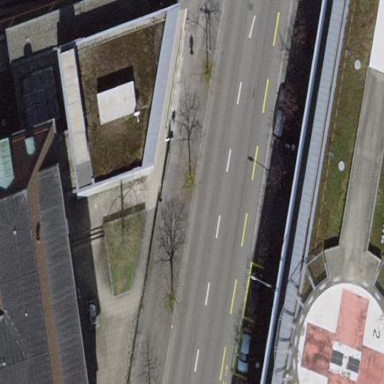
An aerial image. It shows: Civic building that serves as museum.